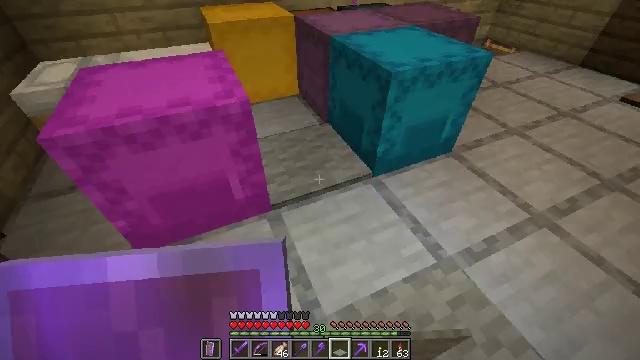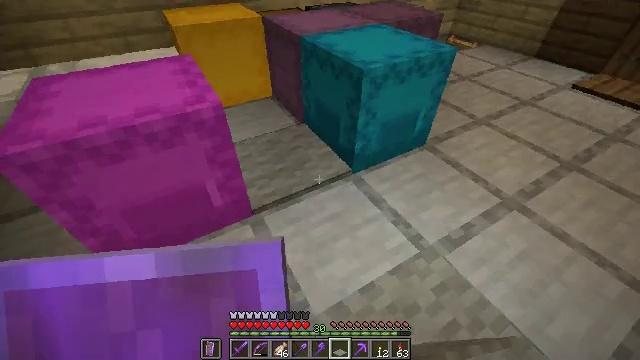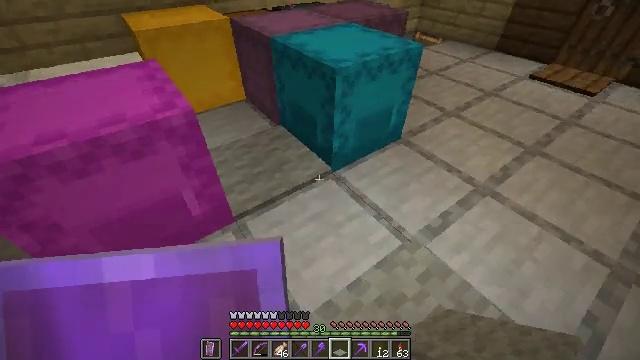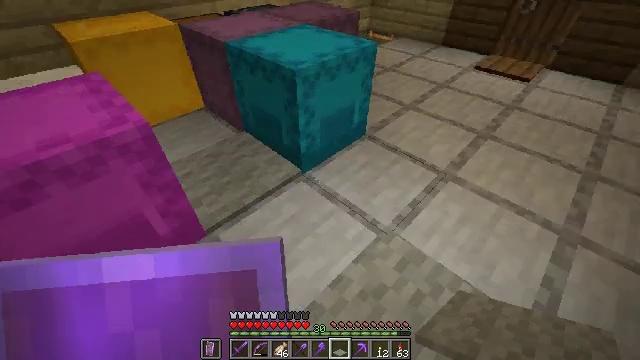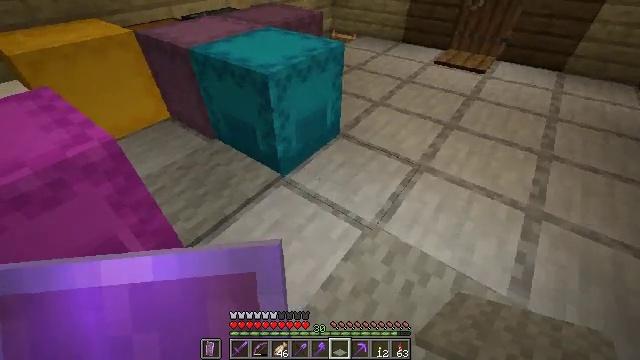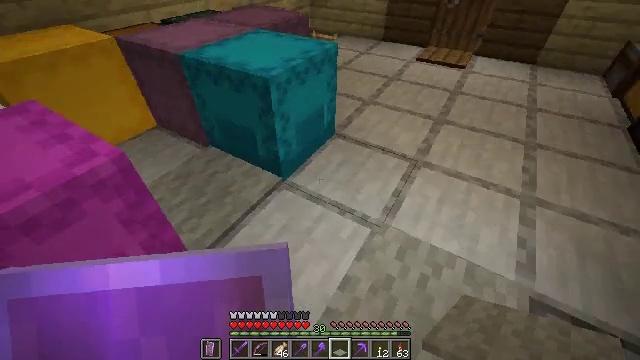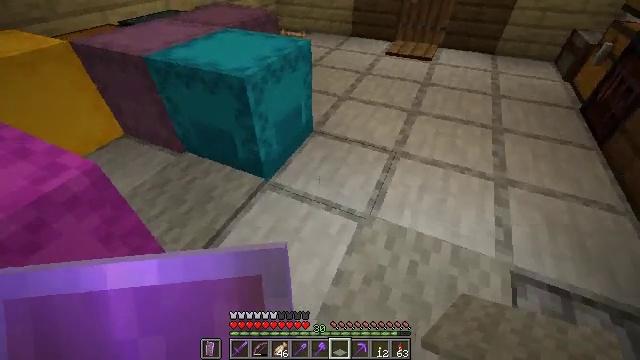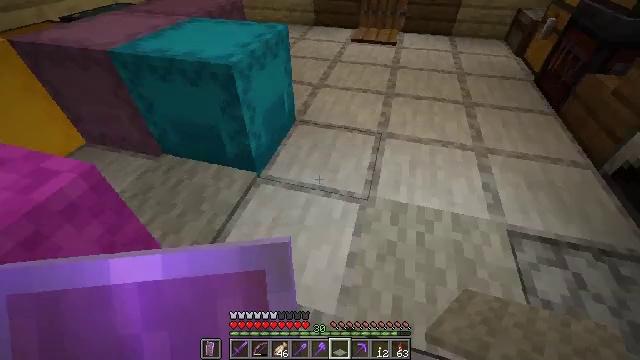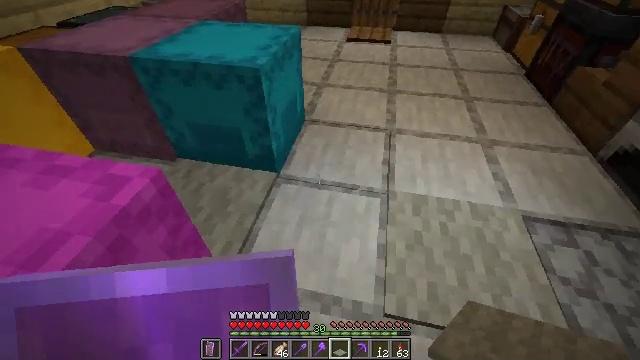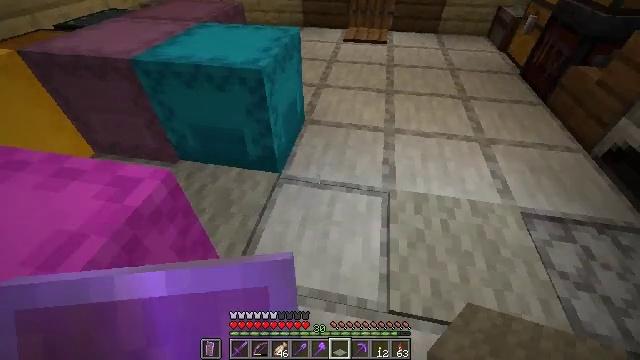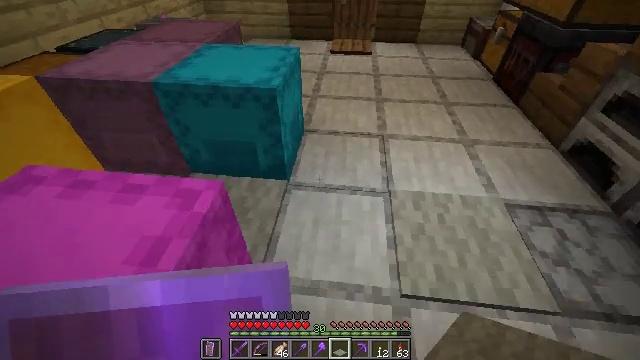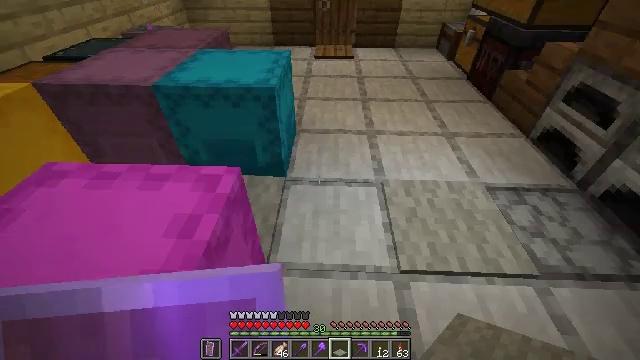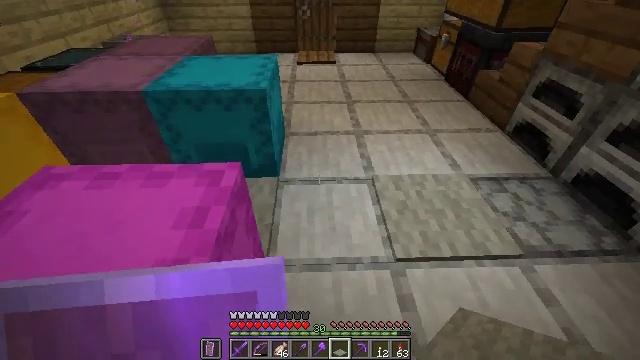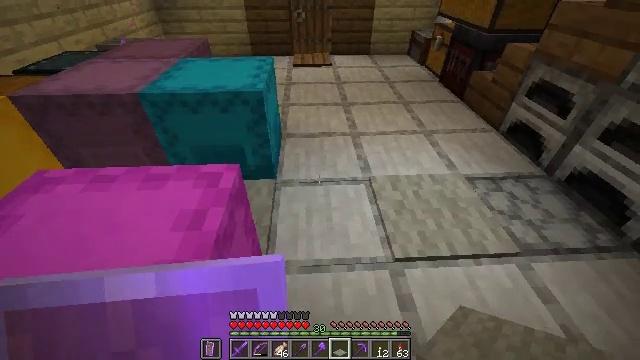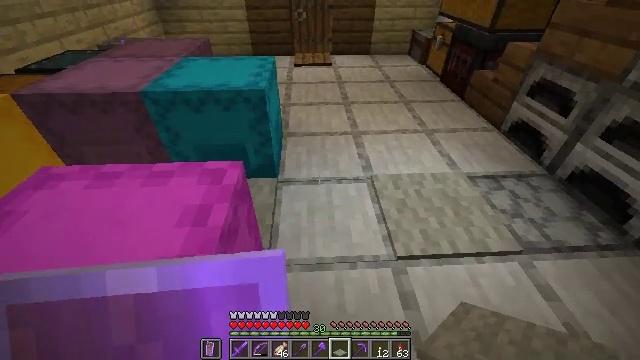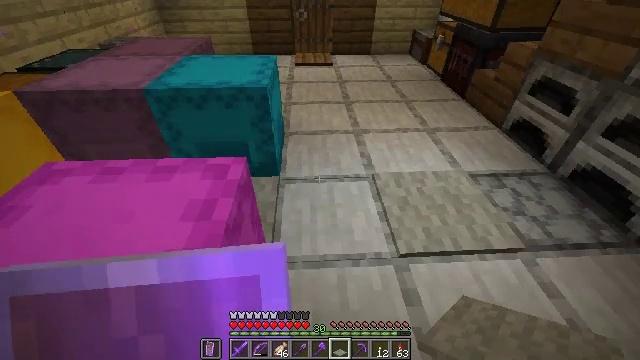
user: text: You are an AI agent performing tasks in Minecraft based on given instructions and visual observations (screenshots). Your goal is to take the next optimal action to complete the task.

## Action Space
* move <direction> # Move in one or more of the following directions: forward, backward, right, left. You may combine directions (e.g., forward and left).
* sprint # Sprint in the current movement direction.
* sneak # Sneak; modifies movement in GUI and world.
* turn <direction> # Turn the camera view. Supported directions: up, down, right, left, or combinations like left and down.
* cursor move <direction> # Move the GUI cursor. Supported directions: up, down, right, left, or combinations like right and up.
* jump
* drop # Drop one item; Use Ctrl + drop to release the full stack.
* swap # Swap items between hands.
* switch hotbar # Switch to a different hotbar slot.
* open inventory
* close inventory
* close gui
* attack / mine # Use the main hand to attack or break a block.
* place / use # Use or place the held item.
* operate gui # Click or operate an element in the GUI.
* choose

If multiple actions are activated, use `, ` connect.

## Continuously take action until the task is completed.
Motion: motion action
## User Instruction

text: Attack the quartz slab to collect it.
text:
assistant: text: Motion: turn right
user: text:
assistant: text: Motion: turn right
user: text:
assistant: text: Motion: turn right
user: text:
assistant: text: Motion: move left, turn right
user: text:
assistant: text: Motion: move left, turn right
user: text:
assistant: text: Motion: move left, turn right
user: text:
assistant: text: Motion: move left, turn right and down
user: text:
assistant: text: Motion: move back and move left, turn right
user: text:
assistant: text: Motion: move back and move left, turn right
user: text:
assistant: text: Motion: move back and move left, turn right and up
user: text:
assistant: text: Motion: move back, turn right and up
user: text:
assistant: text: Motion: move back, turn right and up
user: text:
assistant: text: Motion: turn right
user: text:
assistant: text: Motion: no_op
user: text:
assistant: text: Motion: no_op
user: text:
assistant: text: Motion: no_op
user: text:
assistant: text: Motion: no_op
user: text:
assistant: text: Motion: no_op
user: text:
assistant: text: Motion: no_op
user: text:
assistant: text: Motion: move forward
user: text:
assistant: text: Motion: move forward
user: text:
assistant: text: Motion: move forward
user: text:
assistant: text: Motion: move forward
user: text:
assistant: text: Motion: move forward
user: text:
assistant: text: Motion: move forward
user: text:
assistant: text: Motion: move forward
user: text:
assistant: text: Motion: move forward
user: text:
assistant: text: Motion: move forward
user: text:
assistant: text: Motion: move forward
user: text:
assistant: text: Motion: move forward